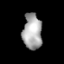
Tissue: lung
Cell type: Endothelial cells
Senescence score: 0.5604
Nuclear area (px): 670
Mean DAPI intensity: 167.184